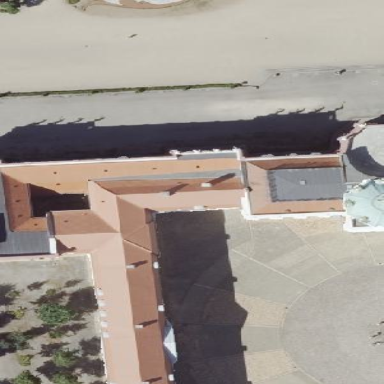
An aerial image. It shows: Building with roof made of roof tiles.